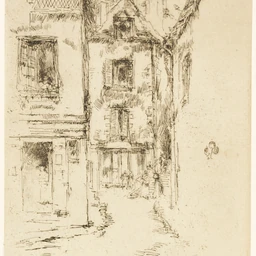
Title: Under the Cathedral, Blois
Artist: James McNeill Whistler
Caption: under the cathedral, blois, etching, paper (fiber product), foul biting, print, prints and drawing, paper, ink, laid paper, james mcneill whistler, a work made of etching with foul biting in dark brown ink on ivory laid paper, prints and drawings, art institute of chicago